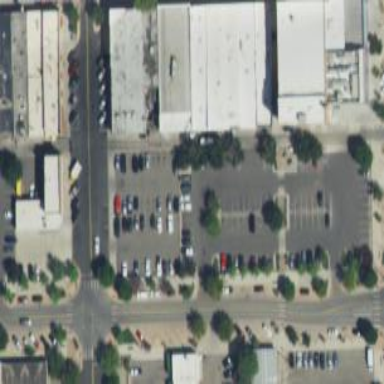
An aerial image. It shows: Parking space is available.